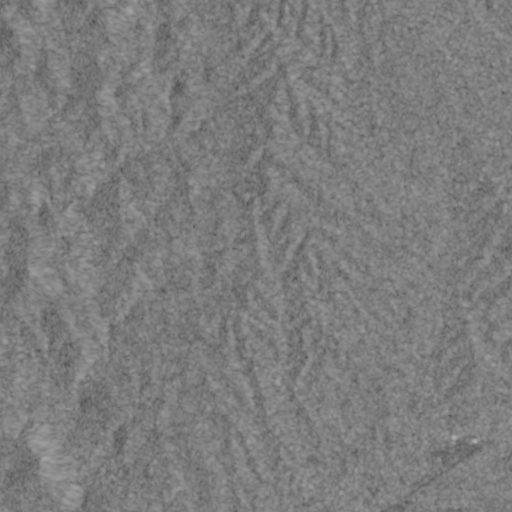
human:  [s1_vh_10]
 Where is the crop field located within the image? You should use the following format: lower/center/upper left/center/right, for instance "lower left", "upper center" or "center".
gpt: The crop field is located in the lower right of the image.
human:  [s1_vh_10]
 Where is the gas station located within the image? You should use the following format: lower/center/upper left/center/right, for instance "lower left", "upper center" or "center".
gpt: The gas station is located in the lower right of the image.
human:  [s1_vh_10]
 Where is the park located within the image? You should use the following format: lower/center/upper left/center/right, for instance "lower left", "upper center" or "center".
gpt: The park is located in the lower right of the image.
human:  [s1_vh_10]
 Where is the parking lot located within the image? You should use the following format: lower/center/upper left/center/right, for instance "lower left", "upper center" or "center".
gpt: The parking lot is located in the lower right of the image.
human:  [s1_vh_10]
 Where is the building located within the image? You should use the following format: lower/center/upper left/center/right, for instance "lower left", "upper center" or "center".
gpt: The building is located in the lower right of the image.
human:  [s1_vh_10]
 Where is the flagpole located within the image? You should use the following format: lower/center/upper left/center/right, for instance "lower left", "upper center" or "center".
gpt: The flagpole is located in the lower right of the image.
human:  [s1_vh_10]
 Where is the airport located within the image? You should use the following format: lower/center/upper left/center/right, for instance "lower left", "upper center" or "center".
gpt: There is no airport in the image.

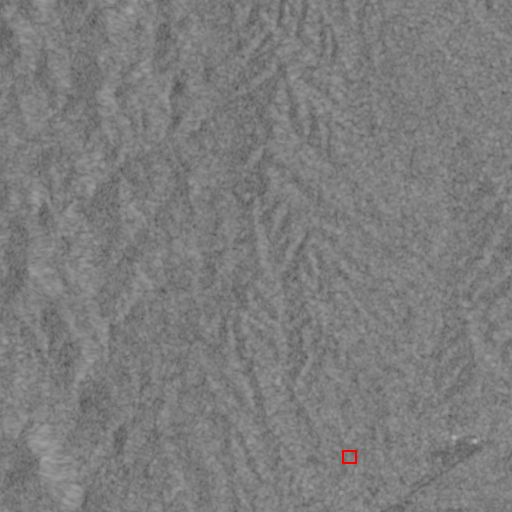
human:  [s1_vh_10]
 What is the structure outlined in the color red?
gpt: The structure outlined in red is a crop field.
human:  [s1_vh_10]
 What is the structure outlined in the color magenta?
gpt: There is no magenta outline.